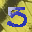
Label: 5